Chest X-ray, PA view. Patient: 33 years old, sex F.
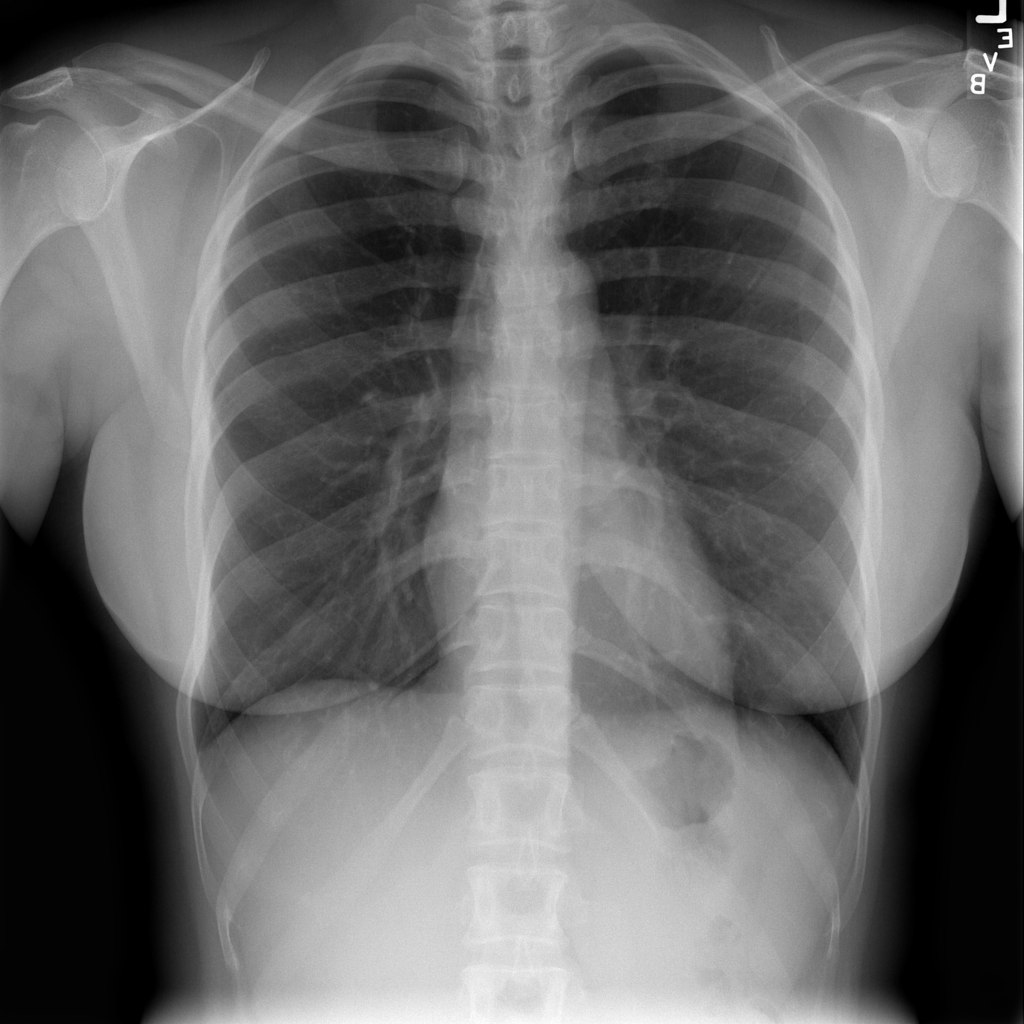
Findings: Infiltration